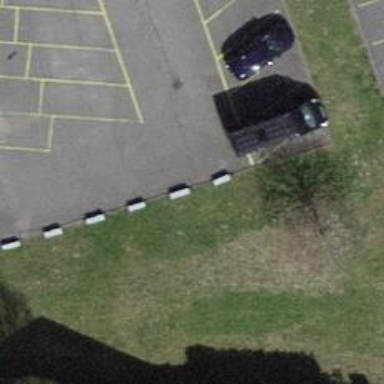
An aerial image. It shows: Paved parking aisle in service road.